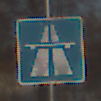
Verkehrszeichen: Autobahn
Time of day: MorningAfternoon
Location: Outdoor (Suburban)
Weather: PartlyCloudy
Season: NotSpecified
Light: Natural